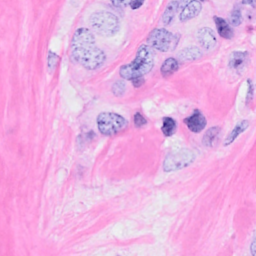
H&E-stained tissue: Breast